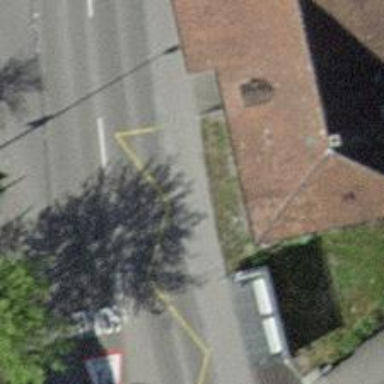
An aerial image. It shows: Bus stop with platform for public transport.